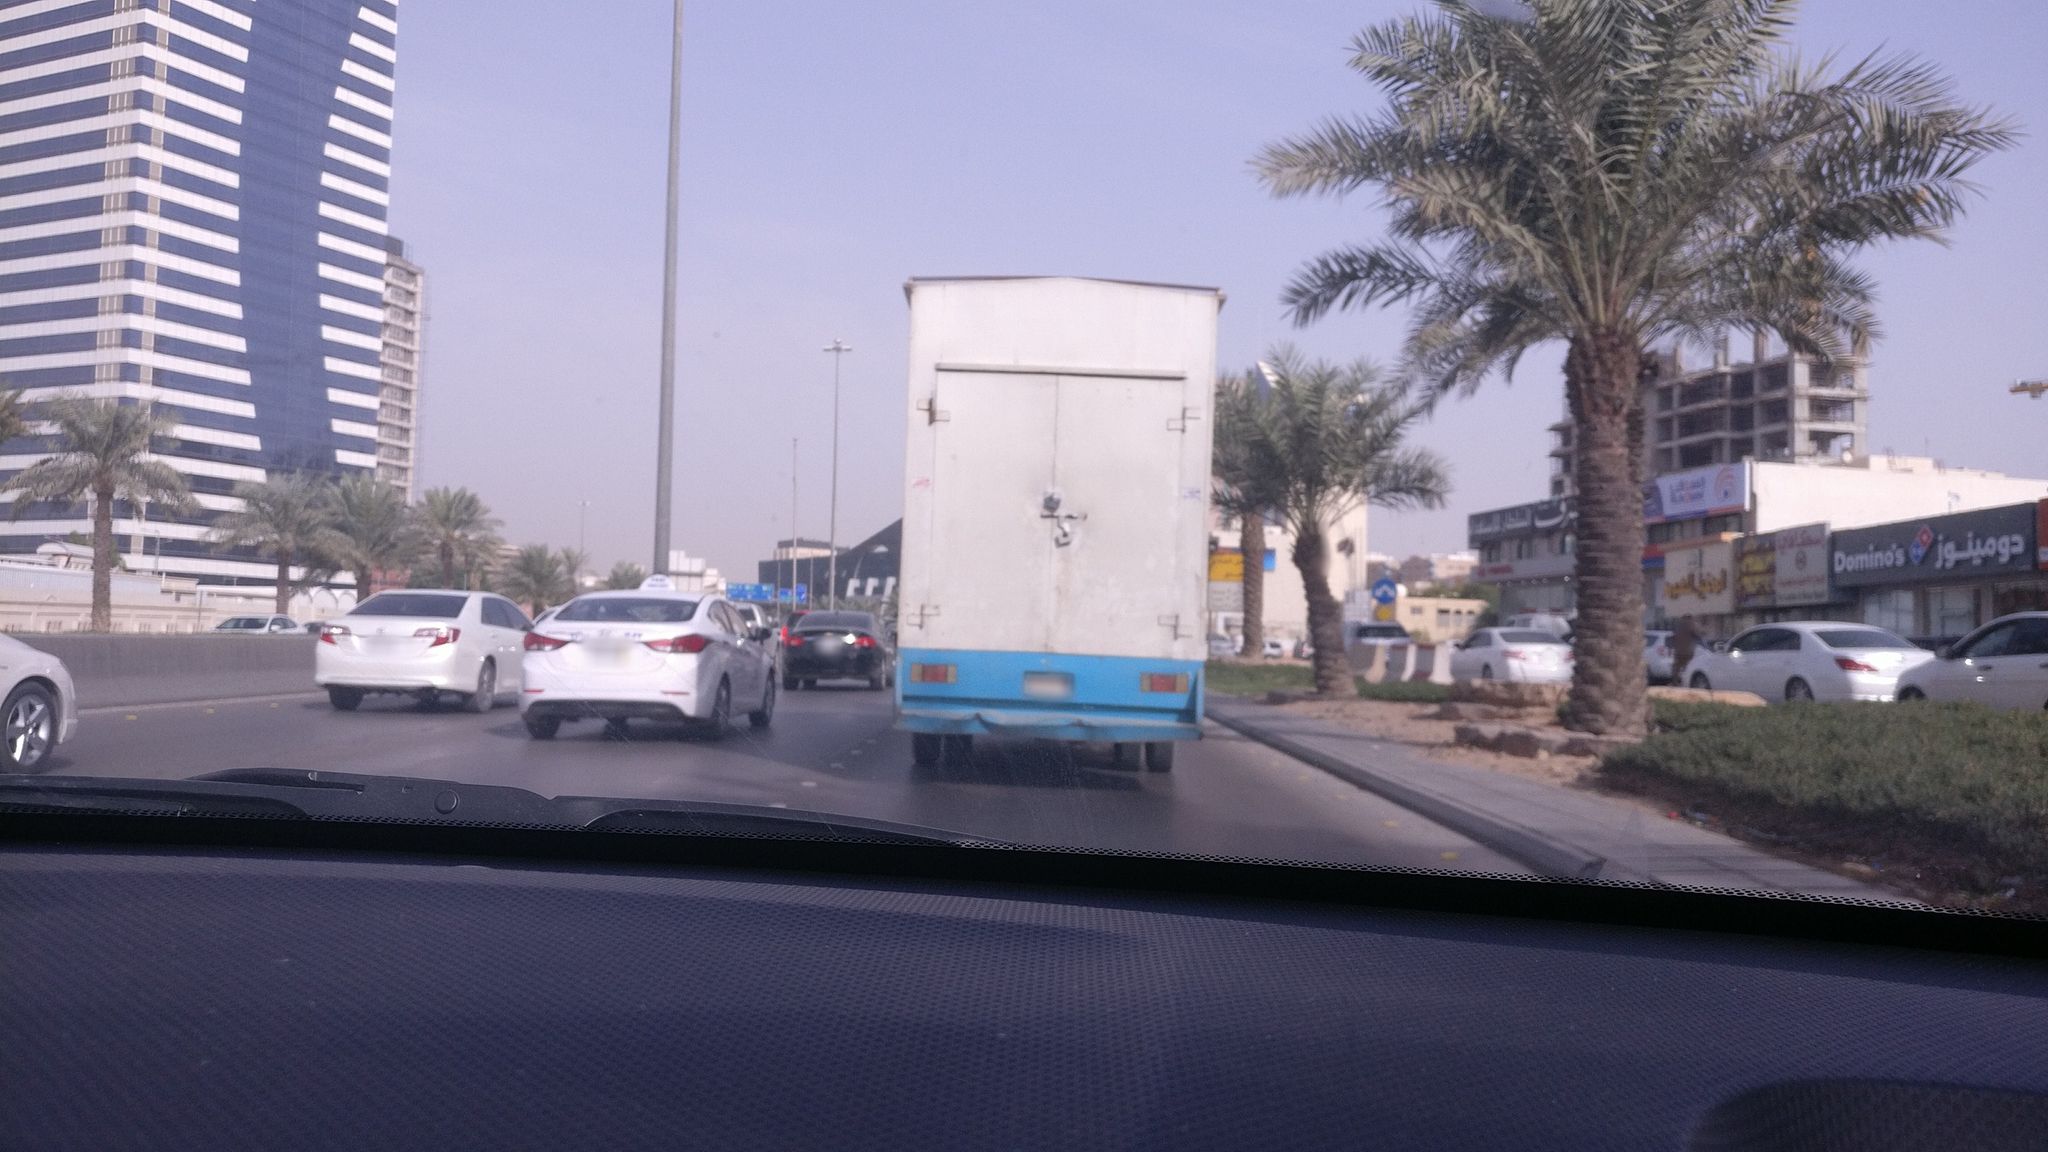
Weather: clear
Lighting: day
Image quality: good
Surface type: driving surface
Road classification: trunk
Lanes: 3.0
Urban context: urban centre
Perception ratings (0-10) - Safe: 2.83, Lively: 7.22, Beautiful: 1.02, Boring: 3.36, Depressing: 6.78, Wealthy: 5.31